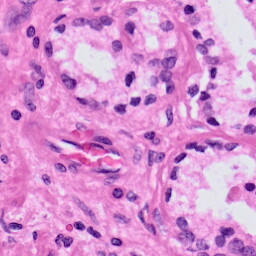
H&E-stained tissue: Prostate